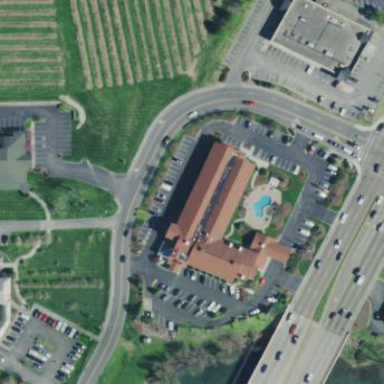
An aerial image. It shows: Hotel building suitable for tourism.